This continuous-wavelet-transform scalogram was computed from a bearing vibration snapshot. What is the most likely bearing condition (normal, inner_race, outer_race, ball)?
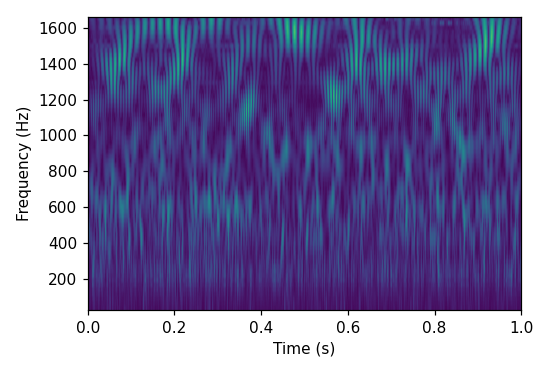
Answer: outer_race